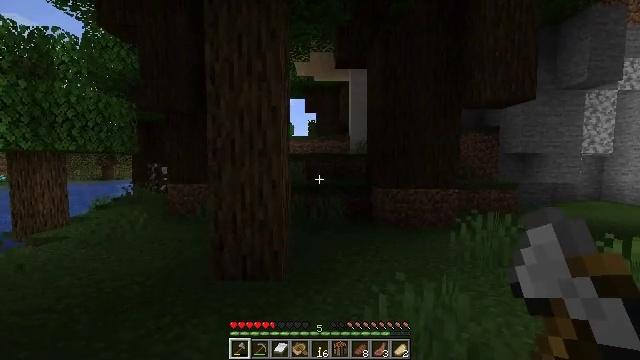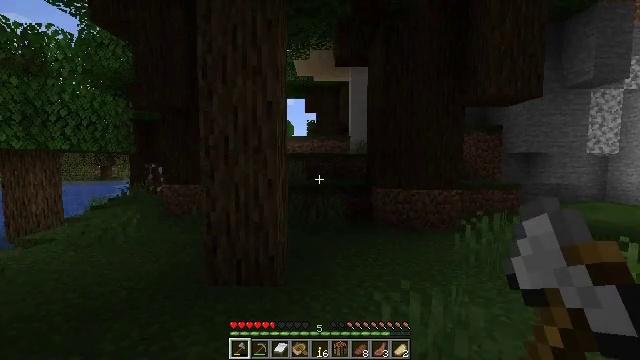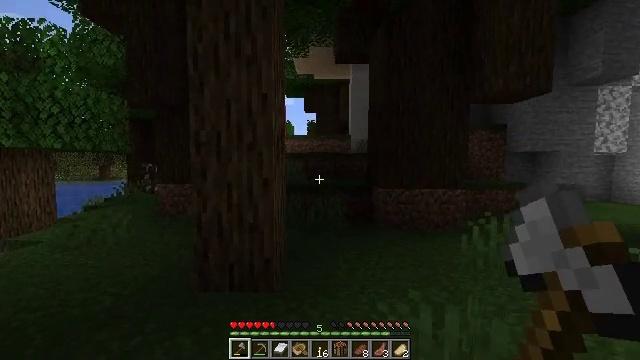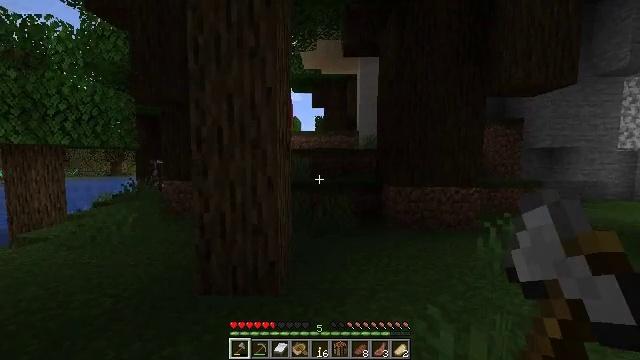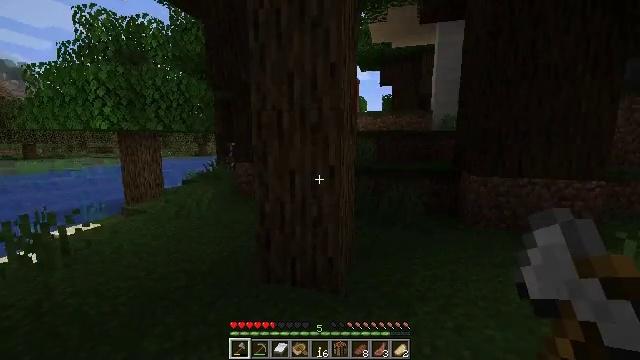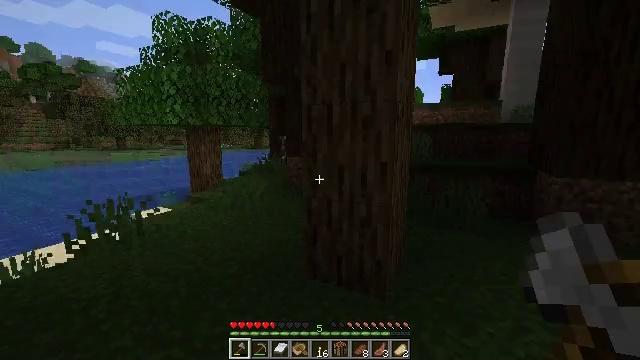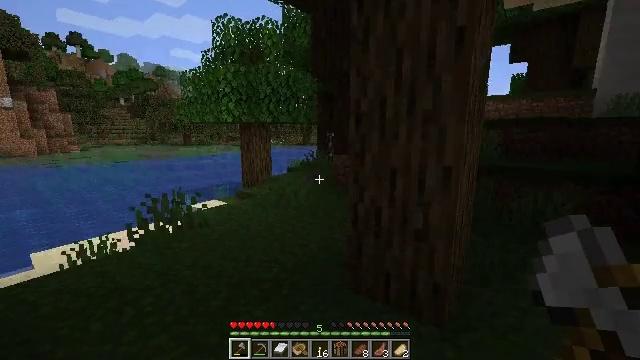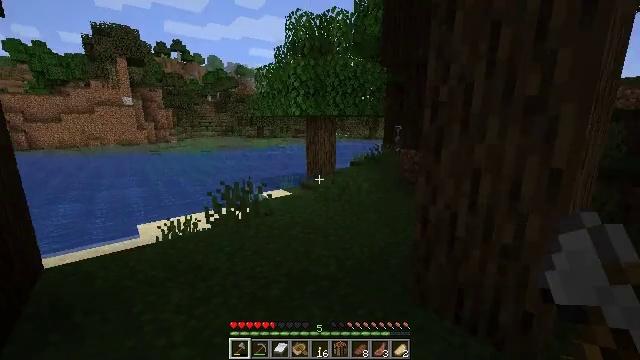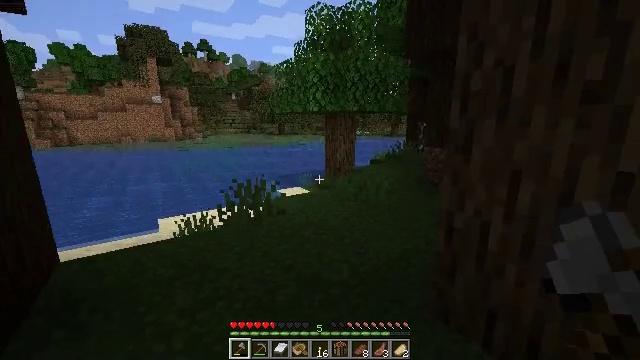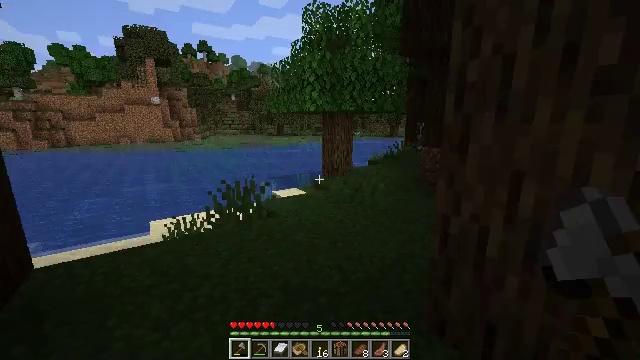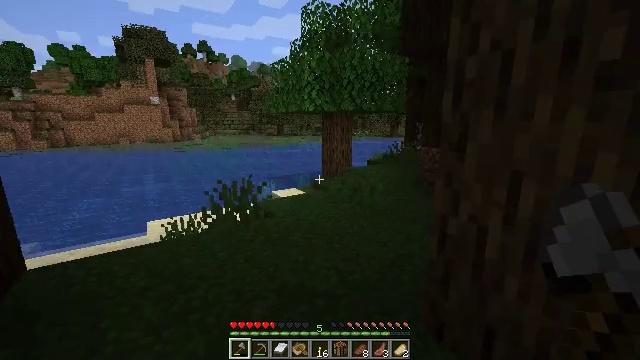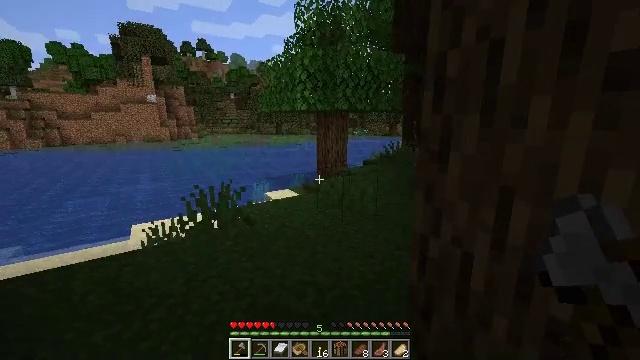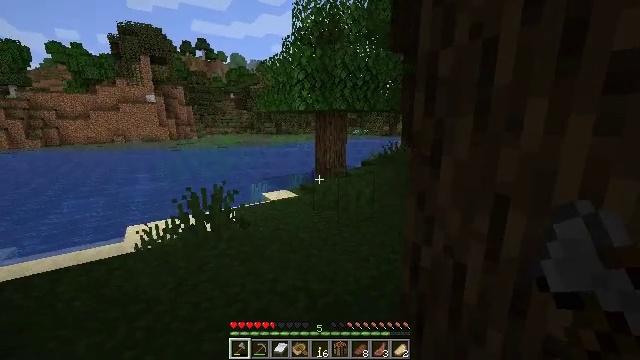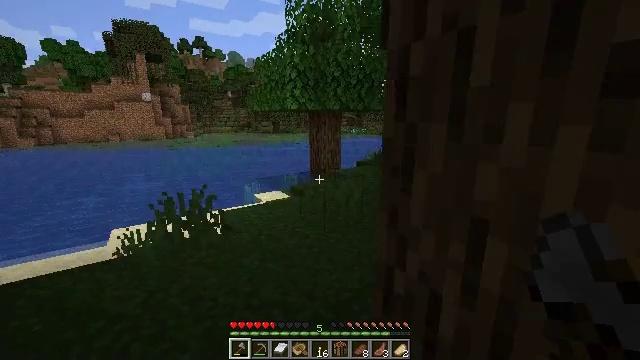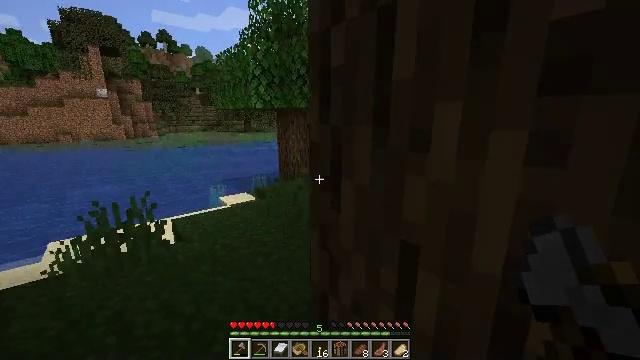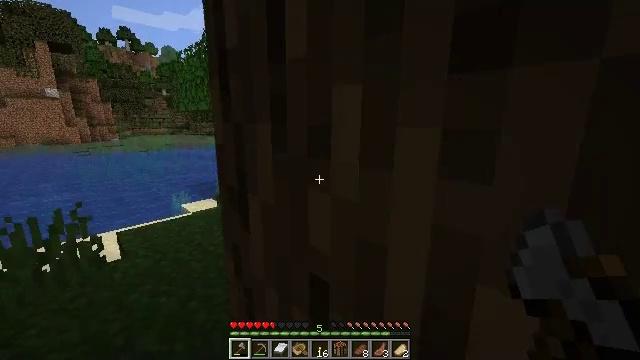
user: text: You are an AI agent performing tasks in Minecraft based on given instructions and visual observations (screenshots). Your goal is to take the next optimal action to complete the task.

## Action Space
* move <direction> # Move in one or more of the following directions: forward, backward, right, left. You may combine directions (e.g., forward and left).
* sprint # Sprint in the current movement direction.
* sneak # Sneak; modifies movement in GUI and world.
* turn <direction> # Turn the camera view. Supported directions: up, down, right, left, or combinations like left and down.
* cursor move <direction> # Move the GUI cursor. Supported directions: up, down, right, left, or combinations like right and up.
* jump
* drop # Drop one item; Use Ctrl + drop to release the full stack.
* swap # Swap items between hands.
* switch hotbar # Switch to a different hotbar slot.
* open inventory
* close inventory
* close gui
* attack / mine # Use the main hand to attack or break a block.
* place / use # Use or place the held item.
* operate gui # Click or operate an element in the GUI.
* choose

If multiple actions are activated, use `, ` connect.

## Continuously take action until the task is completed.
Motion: motion action
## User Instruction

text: Mine the sugar cane near rivers.
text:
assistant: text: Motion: move forward
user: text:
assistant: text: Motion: move forward
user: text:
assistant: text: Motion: move forward, turn left
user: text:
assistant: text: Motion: move forward, turn left and down
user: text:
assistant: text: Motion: move forward, turn left and down
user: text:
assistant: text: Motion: move forward, turn left
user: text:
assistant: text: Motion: move forward, turn left and down
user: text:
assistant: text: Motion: move forward and move right, turn left
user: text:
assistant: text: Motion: move forward and move right
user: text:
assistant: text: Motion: move forward and move right
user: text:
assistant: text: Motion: move forward and move right
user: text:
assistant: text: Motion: move forward and move right
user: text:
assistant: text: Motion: move forward and move right
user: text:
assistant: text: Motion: move forward and move right, turn right
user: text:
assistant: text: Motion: move forward and move right, turn right
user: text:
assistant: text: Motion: move forward and move right
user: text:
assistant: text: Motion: move forward and move left
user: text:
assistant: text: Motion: move forward and move left
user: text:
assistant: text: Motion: move forward and move left, turn right
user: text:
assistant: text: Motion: move left, turn right
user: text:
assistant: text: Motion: move left, turn right
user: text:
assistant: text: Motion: move left, turn right
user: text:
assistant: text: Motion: move left, turn right
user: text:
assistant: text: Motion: move left, turn right
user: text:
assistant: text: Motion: move left, turn right
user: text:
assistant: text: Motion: move forward and move left
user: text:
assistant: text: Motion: move forward and move left
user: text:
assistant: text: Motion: move forward and move left
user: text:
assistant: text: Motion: move forward and move left
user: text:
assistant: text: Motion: move forward and move left